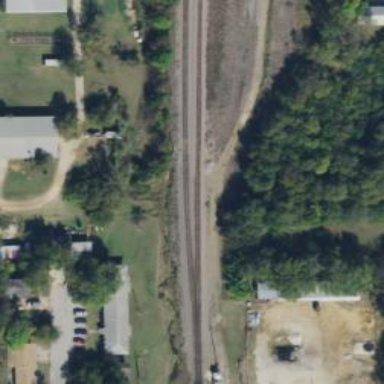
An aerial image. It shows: Railway siding with rails.